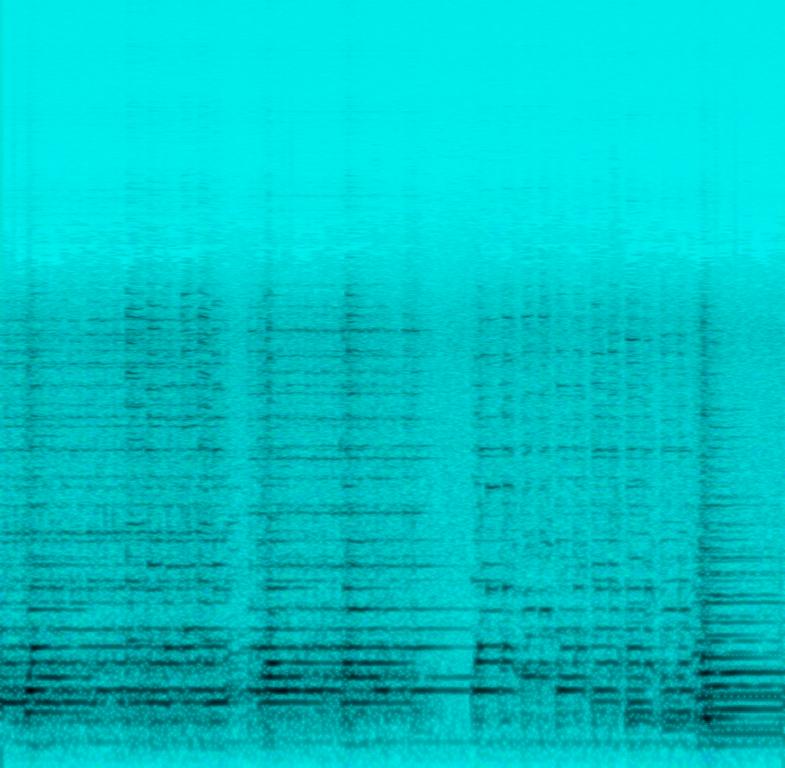
This is an instrumental latin music piece. There is a rapidly-played acoustic guitar intro acting as a dance accompaniment. It has a lively atmosphere. This piece could be helpful in a latin dance course setting.